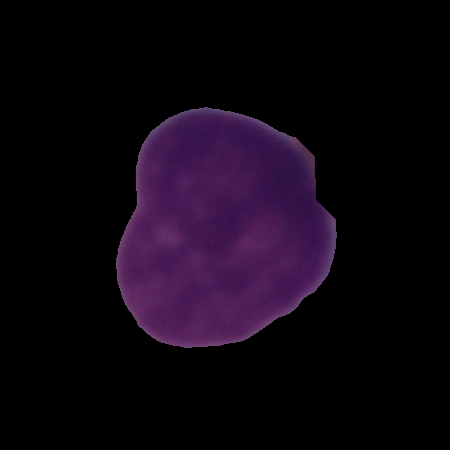
Label: cancer